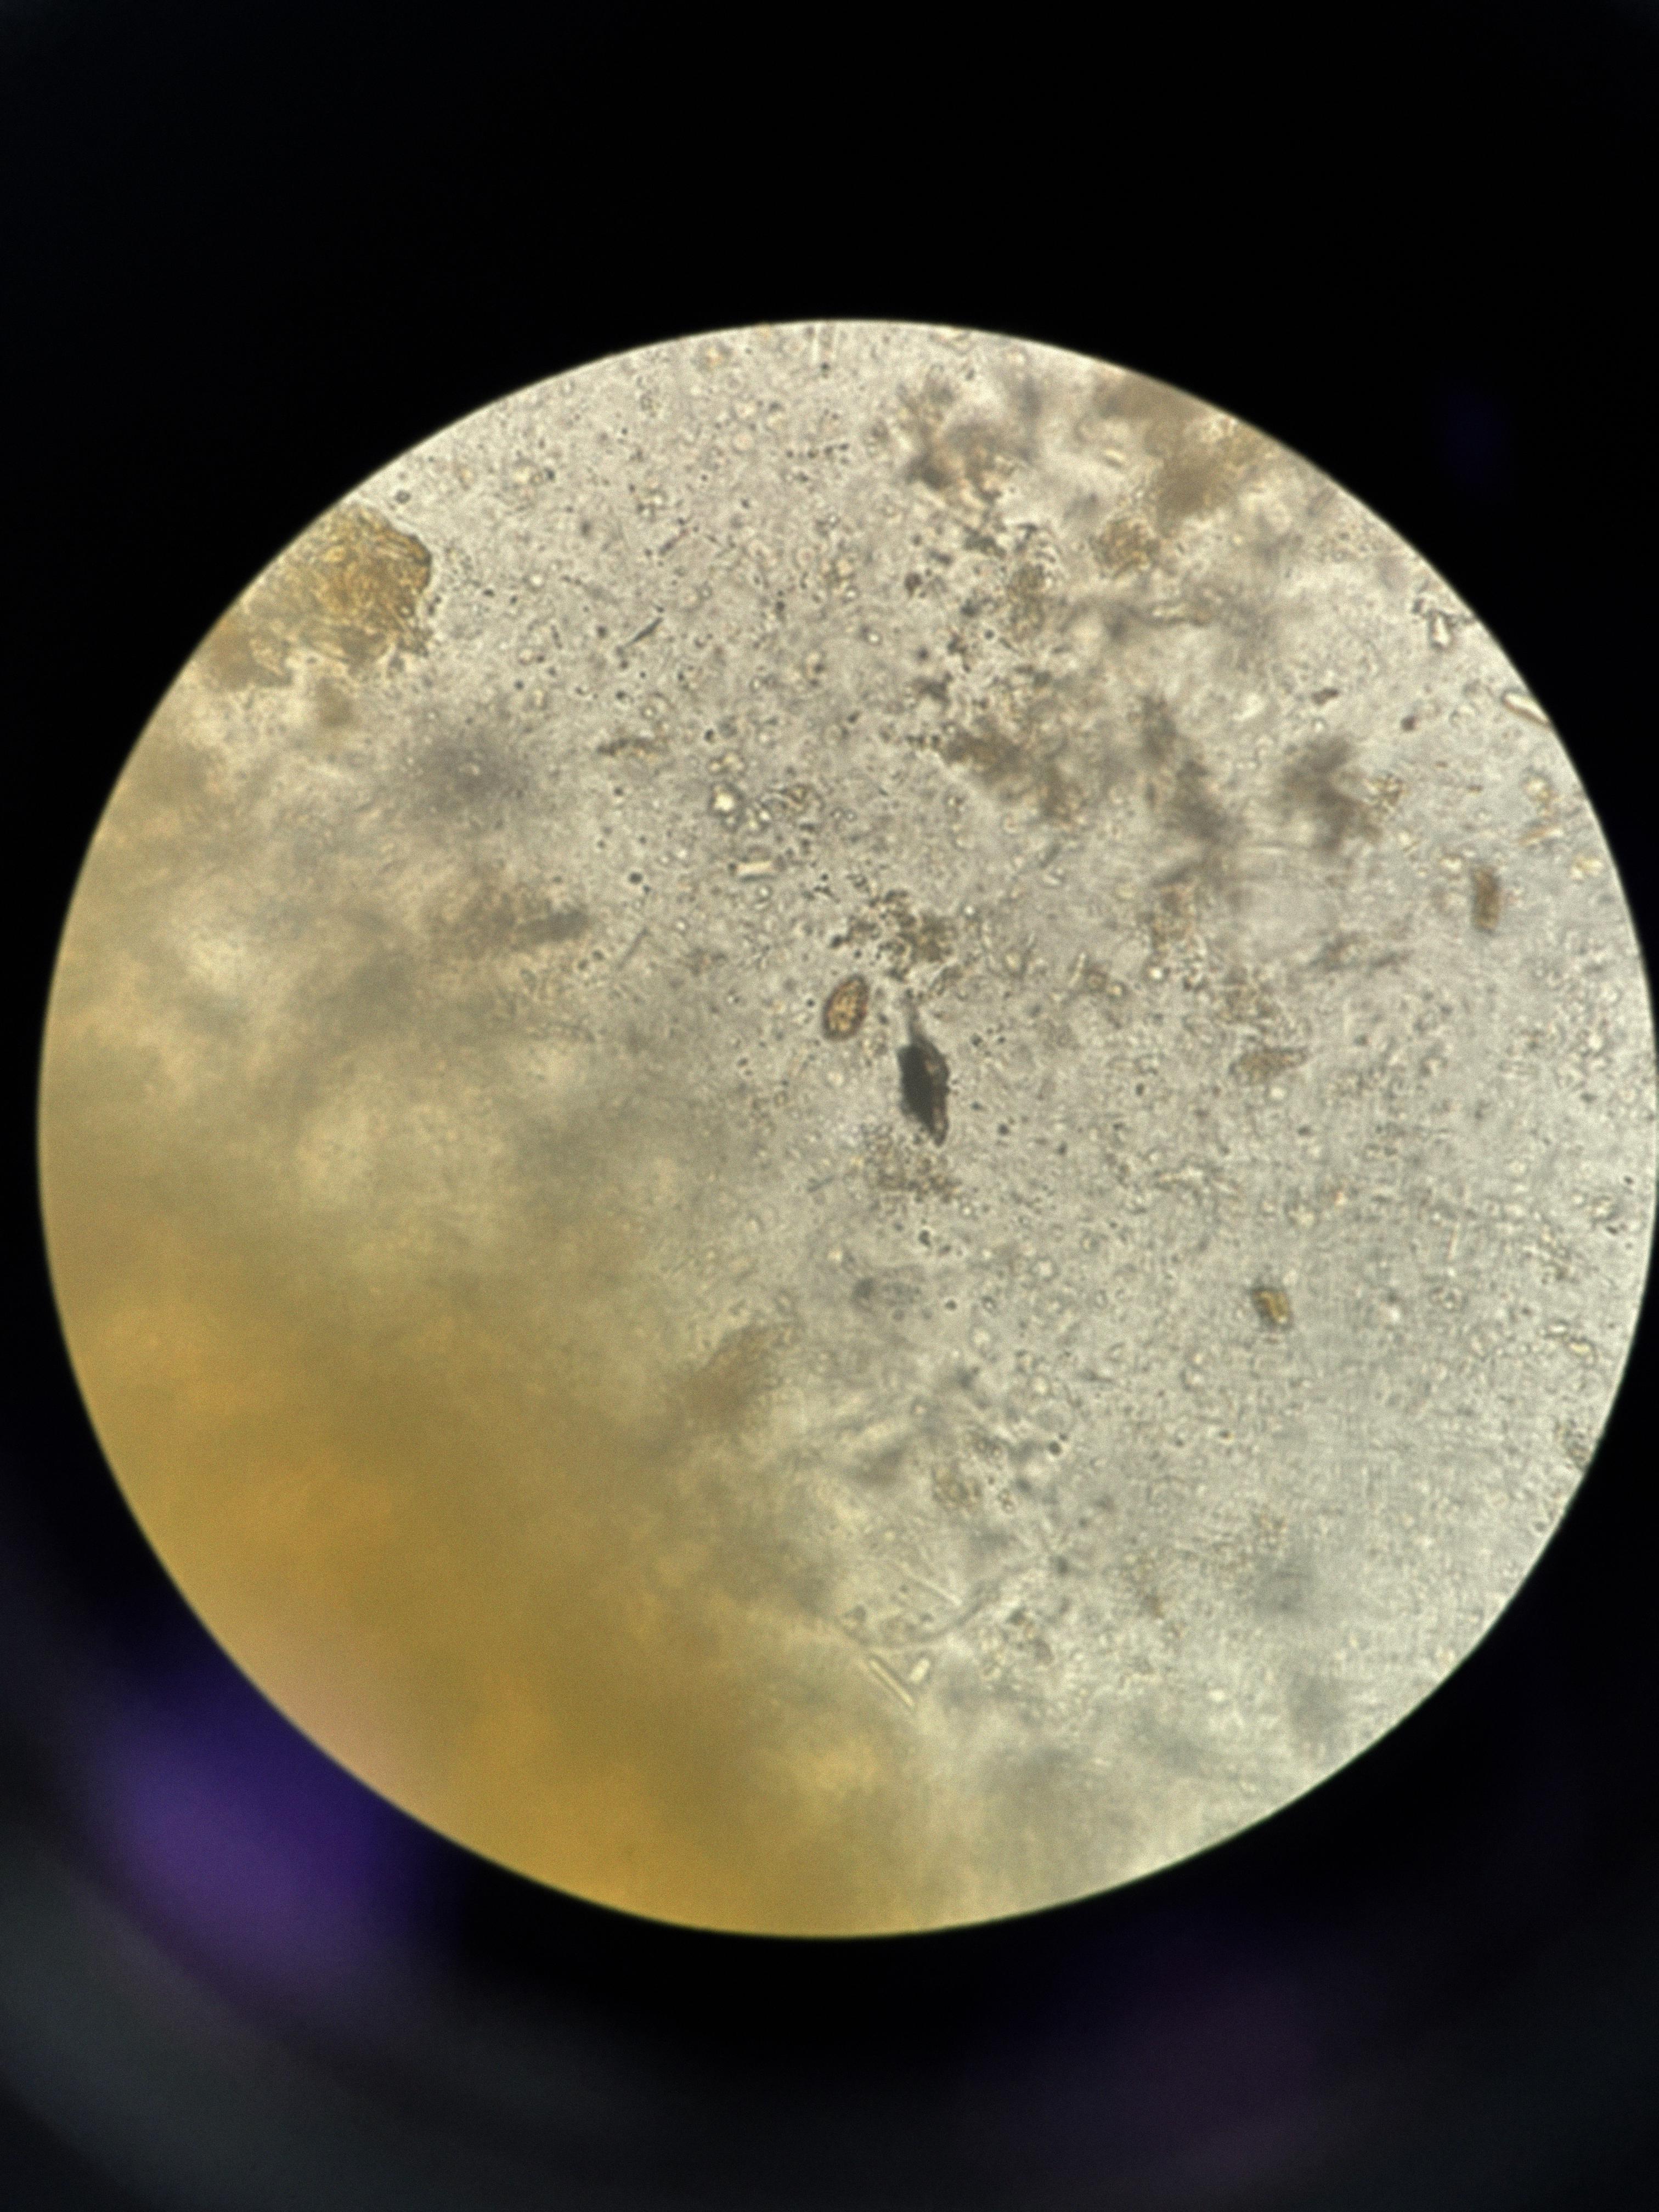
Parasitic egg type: Opisthorchis viverrine